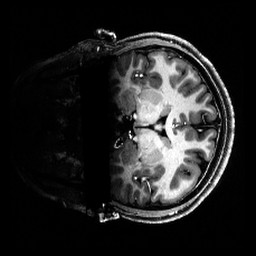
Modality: T1w
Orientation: coronal
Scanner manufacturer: siemens
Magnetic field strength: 6.98 T
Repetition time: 5 s
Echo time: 0.00343 s